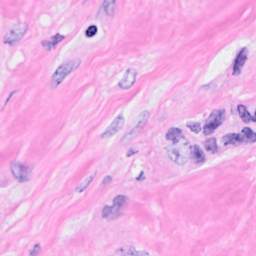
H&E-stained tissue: Breast